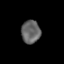
Tissue: skin
Cell type: Epithelial cells
Senescence score: 0.2725
Nuclear area (px): 427
Mean DAPI intensity: 101.34